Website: apple
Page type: billing-address
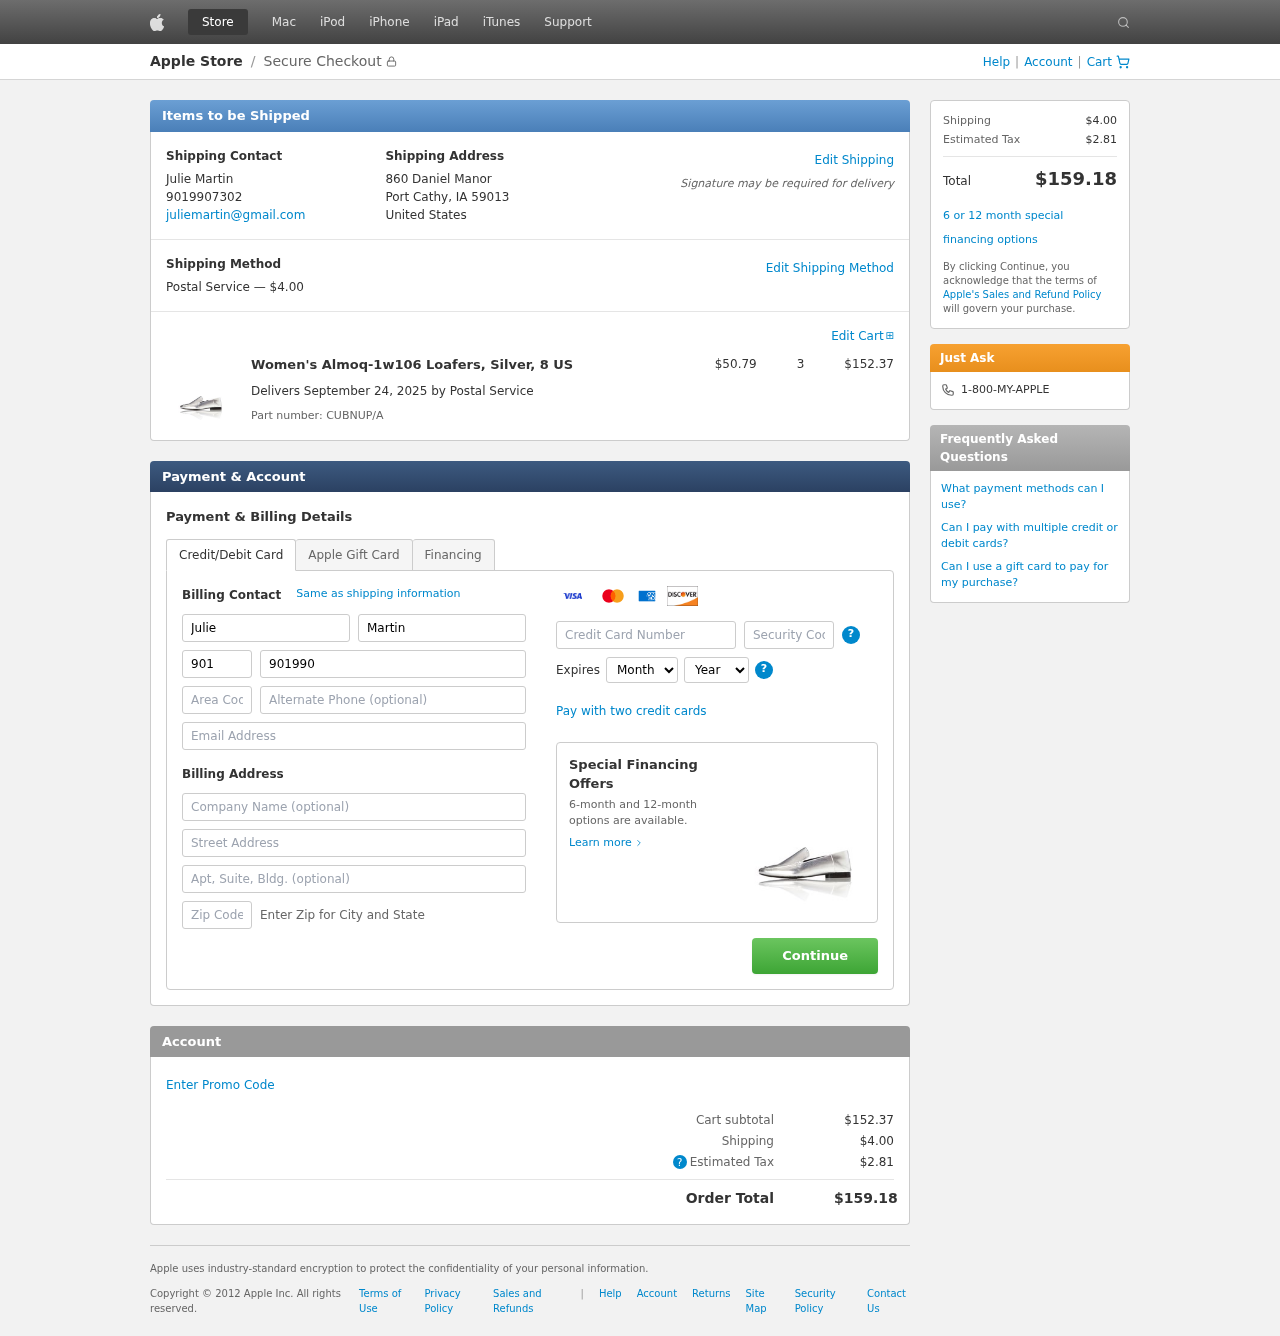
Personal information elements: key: PII_CARD_CVV
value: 330
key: PII_CARD_EXPIRY_MONTH
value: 12
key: PII_CARD_EXPIRY_YEAR
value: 28
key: PII_CARD_NUMBER
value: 2716 0992 2884 0792
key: PII_CITY_STATE_ZIP
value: Port Cathy, IA 59013
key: PII_COMPANY
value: Brewer Inc
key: PII_COUNTRY
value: United States
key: PII_EMAIL
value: juliemartin@gmail.com
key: PII_FIRSTNAME
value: Julie
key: PII_FULLNAME
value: Julie Martin
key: PII_LASTNAME
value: Martin
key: PII_PHONE
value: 9019907302
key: PII_PHONE_AREA
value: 901
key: PII_POSTCODE2
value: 40143
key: PII_STREET
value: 860 Daniel Manor
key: PII_STREET2
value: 511 Gardner Ports
Product elements: key: PRODUCT1_NAME
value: Women's Almoq-1w106 Loafers, Silver, 8 US
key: PRODUCT1_PRICE
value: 50.79
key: PRODUCT1_QUANTITY
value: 3
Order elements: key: ORDER_SHIPPING_COST
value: $4.00
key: ORDER_SUBTOTAL
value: $152.37
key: ORDER_DELIVERY_DATE
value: September 24, 2025
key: ORDER_PART_NUMBER
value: CUBNUP/A
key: ORDER_TAX
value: $2.81
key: ORDER_TOTAL
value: $159.18